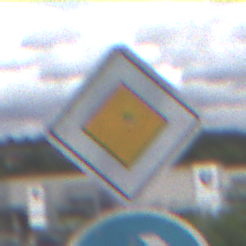
Verkehrszeichen: Vorfahrtsstrasse
Zusatzzeichen unten: VorgeschriebeneFahrtrichtungRechts
Umgebung: Outdoor, Suburban
Tageszeit: MorningAfternoon
Wetter: PartlyCloudy
Licht: Natural
Jahreszeit: NotSpecified
Kontrast: LowContrast